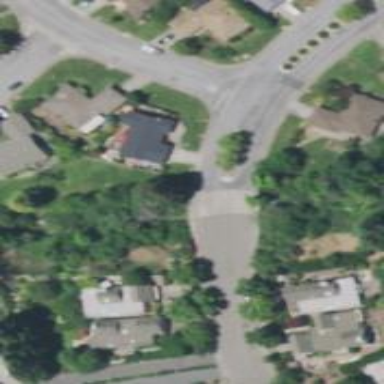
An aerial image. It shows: Residential road.